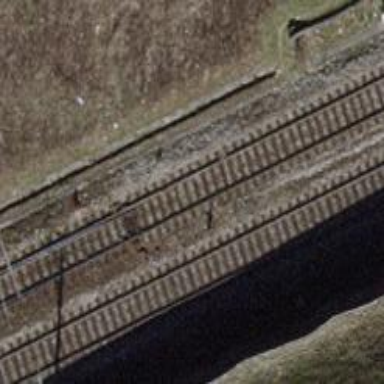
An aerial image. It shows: Railway switch.